Interaction volume radius: 5 \u00c5
Interaction volume height: 15 \u00c5
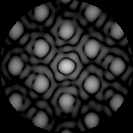
Disorder parameter: 0.2026